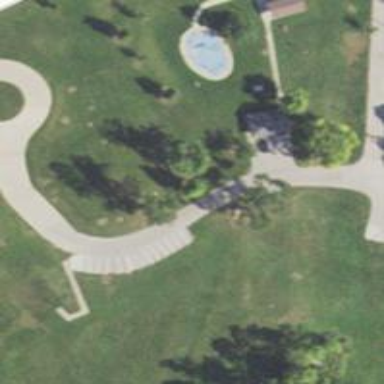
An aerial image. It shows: Disc golf tee area.